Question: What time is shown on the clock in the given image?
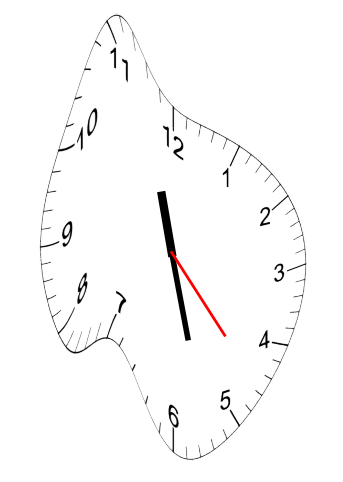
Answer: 11:27:23